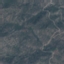
Land use / land cover: HerbaceousVegetation